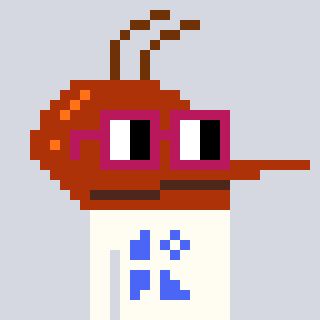
a pixel art character with square dark red glasses, a mosquito-shaped head and a grayscale-colored body on a cool background